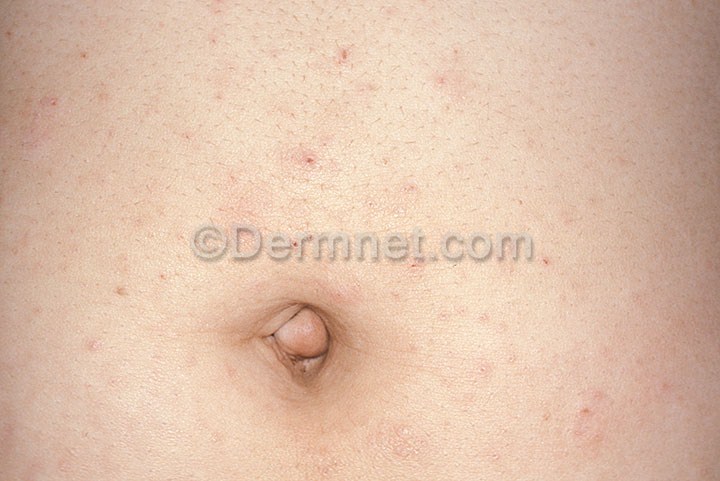
Disease: Scabies Lyme Disease and other Infestations and Bites